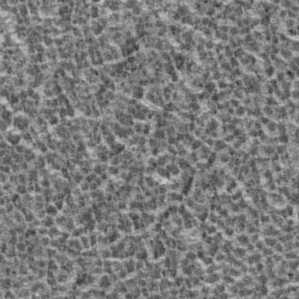
Label: frost